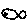
Label: fish